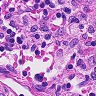
Metastatic tissue present: no